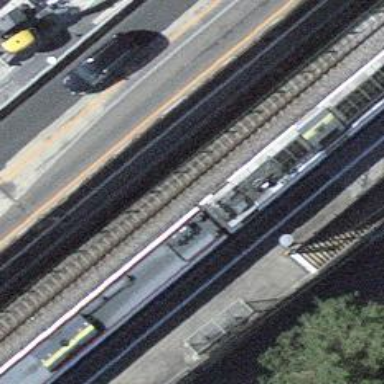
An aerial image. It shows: Stop position for public transport on the railway.